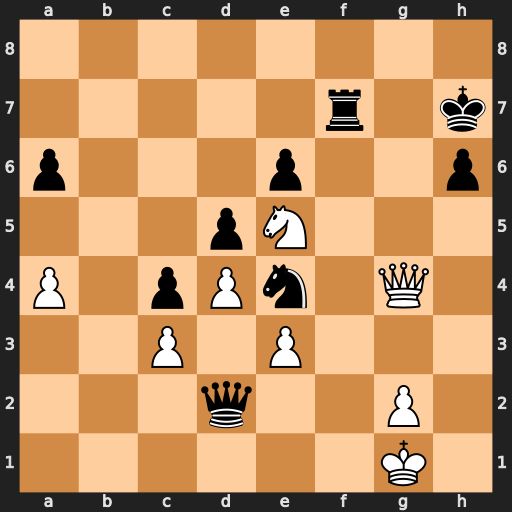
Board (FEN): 8/5r1k/p3p2p/3pN3/P1pPn1Q1/2P1P3/3q2P1/6K1
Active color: w
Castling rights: -
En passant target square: -
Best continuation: Qg6+ Kh8 Nxf7#